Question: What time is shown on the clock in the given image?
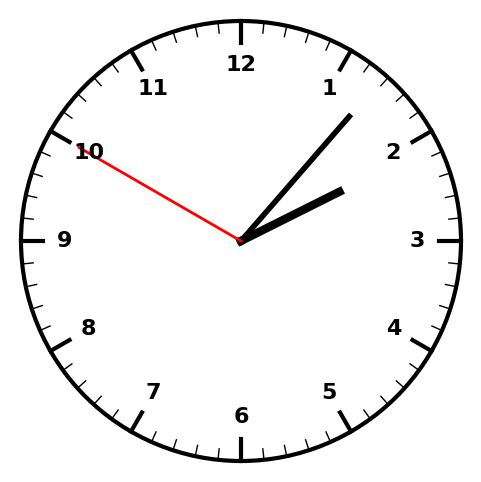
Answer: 02:06:50